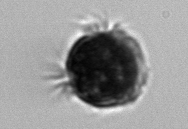
Label: Mesodinium